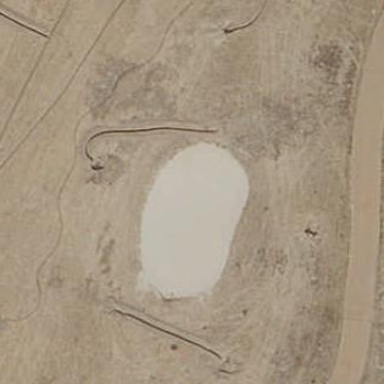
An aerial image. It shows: Sand bunker on golf course.